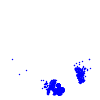
Particle: kaon